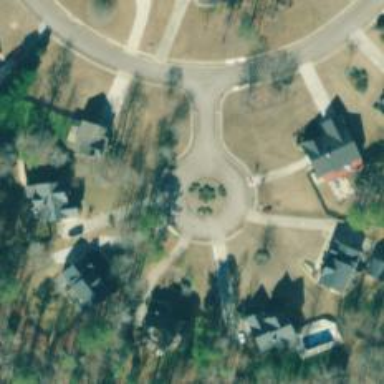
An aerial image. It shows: Turning loop on the road.